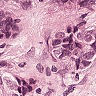
Metastatic tissue present: yes